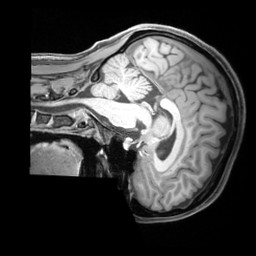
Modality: T1w
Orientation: sagittal
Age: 24
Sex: female
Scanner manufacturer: siemens
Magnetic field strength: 3 T
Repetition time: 1.97 s
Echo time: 0.00206 s